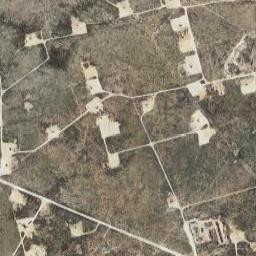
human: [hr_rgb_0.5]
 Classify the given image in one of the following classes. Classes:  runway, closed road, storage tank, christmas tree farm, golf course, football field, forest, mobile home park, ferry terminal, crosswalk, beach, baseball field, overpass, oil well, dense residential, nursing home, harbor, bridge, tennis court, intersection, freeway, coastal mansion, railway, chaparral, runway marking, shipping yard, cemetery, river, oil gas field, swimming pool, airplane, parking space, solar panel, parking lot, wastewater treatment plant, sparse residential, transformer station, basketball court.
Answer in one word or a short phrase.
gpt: oil gas field